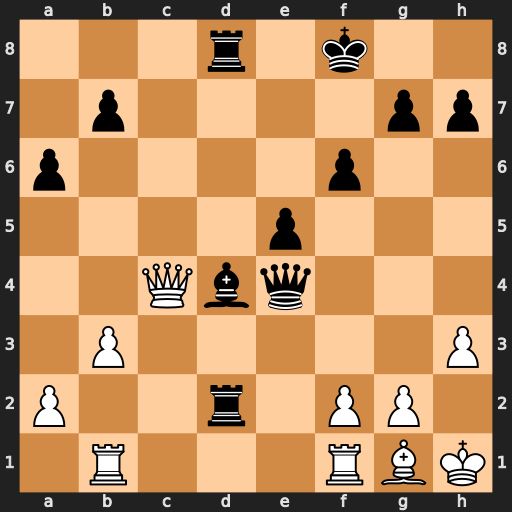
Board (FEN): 3r1k2/1p4pp/p4p2/4p3/2Qbq3/1P5P/P2r1PP1/1R3RBK
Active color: w
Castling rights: -
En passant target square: -
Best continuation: Qb4+ Kf7 Qxd2